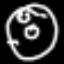
Label: donut